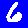
Digit: 6